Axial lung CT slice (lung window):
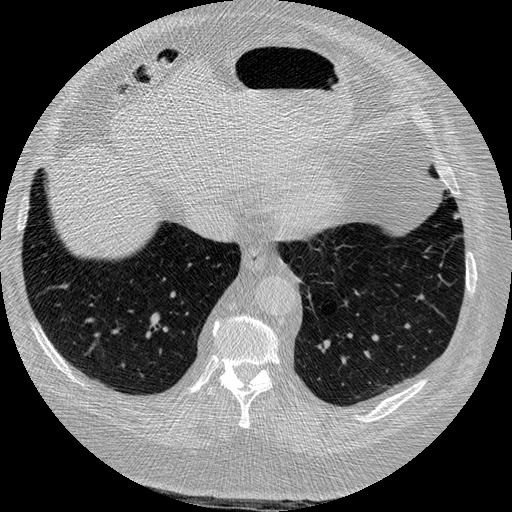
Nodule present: yes
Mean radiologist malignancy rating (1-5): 2.5